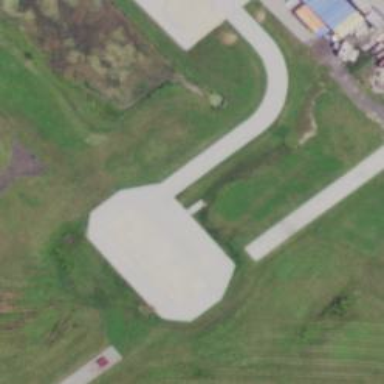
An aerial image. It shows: Image showing helipad at airport.